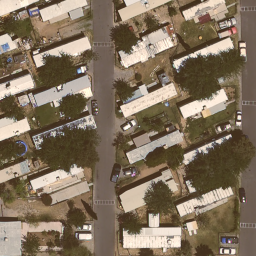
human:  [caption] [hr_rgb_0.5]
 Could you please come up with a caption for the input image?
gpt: Many mobile homes arranged in lines in the mobile home park and some roads go through this area .

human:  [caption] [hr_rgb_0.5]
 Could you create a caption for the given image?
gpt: Many mobile homes are closed to each other in the mobile home park .

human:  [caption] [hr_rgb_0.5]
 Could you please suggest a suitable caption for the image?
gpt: Lots of mobile homes with plants surrounded in the mobile home park .

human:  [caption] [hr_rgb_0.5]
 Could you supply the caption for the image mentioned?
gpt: Many mobile homes arranged in lines in the mobile home park .

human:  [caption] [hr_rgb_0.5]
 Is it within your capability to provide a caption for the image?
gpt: Lots of mobile homes arranged in lines and some roads go through this area .